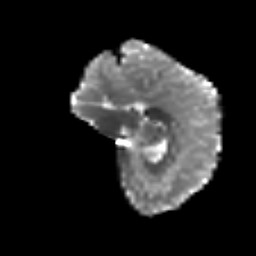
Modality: T2w
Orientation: sagittal
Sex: male
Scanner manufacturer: siemens
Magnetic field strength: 3 T
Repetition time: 5 s
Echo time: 0.071 s